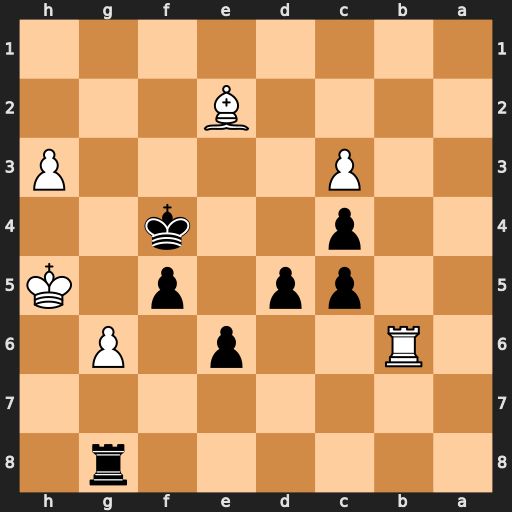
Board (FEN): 6r1/8/1R2p1P1/2pp1p1K/2p2k2/2P4P/4B3/8
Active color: b
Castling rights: -
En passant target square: -
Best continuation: Rh8#